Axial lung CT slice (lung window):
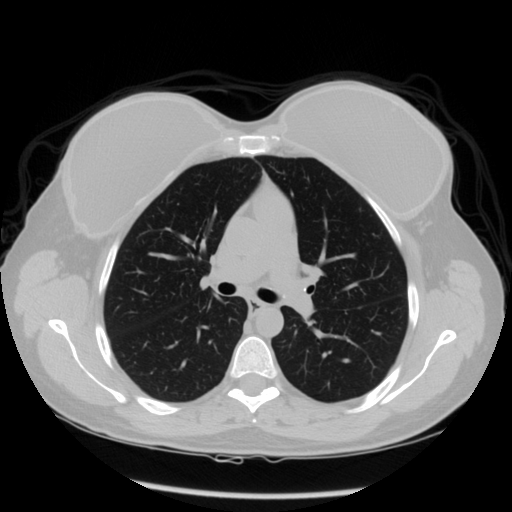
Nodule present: no